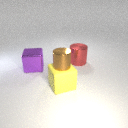
large yellow rubber cube to the right of large purple metal cube